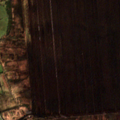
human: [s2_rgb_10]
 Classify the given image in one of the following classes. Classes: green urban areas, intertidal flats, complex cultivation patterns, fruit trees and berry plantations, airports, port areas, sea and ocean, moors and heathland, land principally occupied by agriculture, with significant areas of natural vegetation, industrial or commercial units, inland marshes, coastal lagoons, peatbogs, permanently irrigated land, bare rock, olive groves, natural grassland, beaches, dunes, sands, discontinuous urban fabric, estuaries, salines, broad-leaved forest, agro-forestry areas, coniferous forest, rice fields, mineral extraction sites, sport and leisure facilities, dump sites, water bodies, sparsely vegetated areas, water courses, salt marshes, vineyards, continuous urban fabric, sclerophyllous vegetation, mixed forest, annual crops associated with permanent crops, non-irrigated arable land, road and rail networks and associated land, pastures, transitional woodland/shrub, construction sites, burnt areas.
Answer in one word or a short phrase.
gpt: non-irrigated arable land, pastures, peatbogs